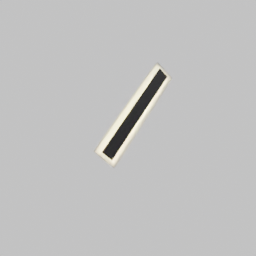
Label: lighting